Question: I have a problem in understanding the node structure for the calculation of the complete longest increasing subsequence (lis) in the paper <URL> by Jacobson and Vo.
Here is the pseudo code from the paper:

What is meant with
> node is an auxiliary array that, for each element in L, contains a record of an element that precedes this element in an increasing subsequence. The function newnode() constructs such records and links them into a directed graph. At the end of the algorithm, we can search from the maximal element of L to recover an LIS of sigma.
? How would you implement this structure?
Do I have to construct a directed graph with all the elements of the sequence as vertices (plus a nil-vertex) and edges "\sigma_i -> s" and then search for the longest path starting at the maximal element of L (and ending at nil)? Isn't there a more effective way to get the complete lis?
---
My second question: Is this algorithm as fast as the algorithm described in <URL>? If not: Can I modify the algorithm from wikipedia as well to calculate heaviest common subsequences as described in the paper?
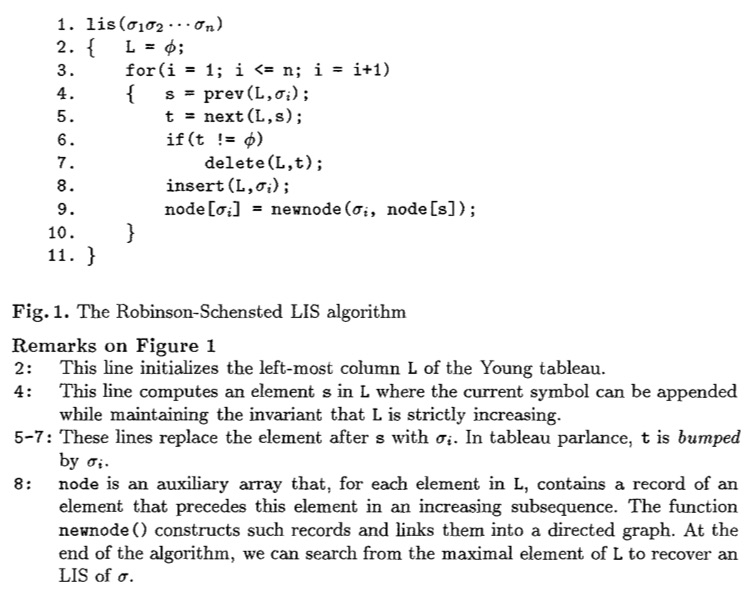
Answer: I'd implement the array with an array and the graph as a singly-linked list with structure sharing. To wit, in generic C++,
'''
#include <algorithm>
#include <iostream>
#include <memory>
#include <utility>
#include <vector>
template <typename T>
struct Node {
explicit Node(const T& e) : element(e) {}
T element;
std::size_t index = 0;
Node* previous = nullptr;
};
template <typename T, typename Compare>
std::vector<T> LongestIncreasingSubsequence(const std::vector<T>& elements,
Compare compare) {
if (elements.empty()) {
return {};
}
std::vector<std::unique_ptr<Node<T>>> node_ownership;
node_ownership.reserve(elements.size());
std::vector<Node<T>*> tableau;
for (const T& element : elements) {
auto node = std::make_unique<Node<T>>(element);
auto it = std::lower_bound(tableau.begin(), tableau.end(), node.get(),
<URL> {
return compare(a->element, b->element);
});
if (it != tableau.begin()) {
auto previous = it[-1];
node->index = previous->index + 1;
node->previous = previous;
}
if (it != tableau.end()) {
*it = node.get();
} else {
tableau.push_back(node.get());
}
node_ownership.push_back(std::move(node));
}
Node<T>* longest = *std::max_element(
tableau.begin(), tableau.end(),
<URL>;
std::vector<T> result(longest->index + 1);
for (; longest != nullptr; longest = longest->previous) {
result.at(longest->index) = longest->element;
}
return result;
}
int main() {
for (int x : LongestIncreasingSubsequence(
std::vector<int>{3, 1, 4, 1, 5, 9, 2, 6, 5, 3, 5, 8, 9, 7, 9, 3},
std::less<int>())) {
std::cout << x << '
';
}
}
'''
If you're fortunate enough to be working in a language with garbage collection, you can ignore the business with 'node_ownership' and 'std::move'.
Here's a Python version.
'''
import bisect
def longest_increasing_subsequence(elements):
elements = list(elements)
if not elements:
return []
# Build the tableau
tableau_elements = []
tableau_indexes = []
predecessors = []
for i, element in enumerate(elements):
j = bisect.bisect_left(tableau_elements, element)
predecessors.append(tableau_indexes[j - 1] if j > 0 else None)
if j < len(tableau_elements):
tableau_elements[j] = element
tableau_indexes[j] = i
else:
tableau_elements.append(element)
tableau_indexes.append(i)
# Find the subsequence lengths
lengths = []
for i, predecessor in enumerate(predecessors):
lengths.append(1 if predecessor is None else lengths[predecessor] + 1)
# Extract the best subsequence
best = max(range(len(lengths)), key=lambda i: lengths[i])
subsequence = []
while best is not None:
subsequence.append(elements[best])
best = predecessors[best]
subsequence.reverse()
return subsequence
print(longest_increasing_subsequence([3, 1, 4, 1, 5, 9, 2, 6, 5, 3, 5, 8, 9, 7, 9, 3]))
'''